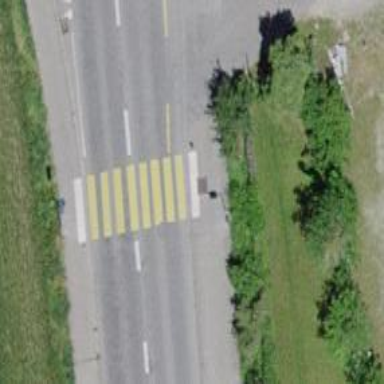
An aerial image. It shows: Zebra crossing on the road.